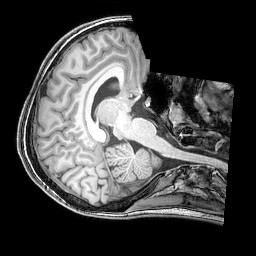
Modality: T1w
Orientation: axial
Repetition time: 0.00828 s
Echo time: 0.00388 s